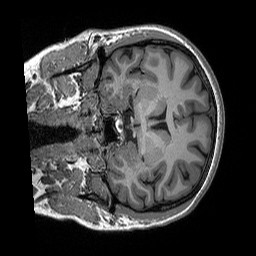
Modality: T1w
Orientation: coronal
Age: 28
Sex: female
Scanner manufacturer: siemens
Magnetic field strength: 3 T
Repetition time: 2.3 s
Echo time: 0.00298 s